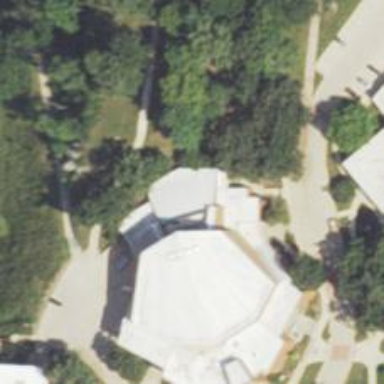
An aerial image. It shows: Concert hall.